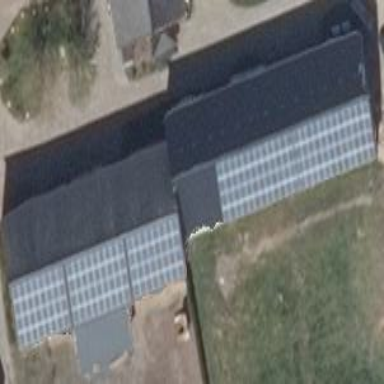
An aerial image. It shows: Building equipped with small solar photovoltaic panel for electricity generation.